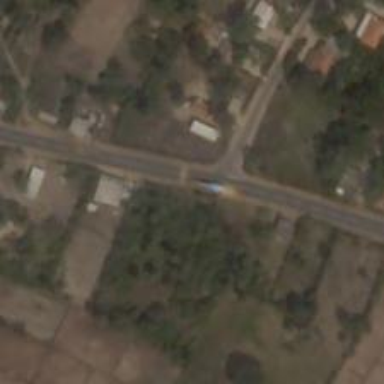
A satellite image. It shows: Crossing on the road.